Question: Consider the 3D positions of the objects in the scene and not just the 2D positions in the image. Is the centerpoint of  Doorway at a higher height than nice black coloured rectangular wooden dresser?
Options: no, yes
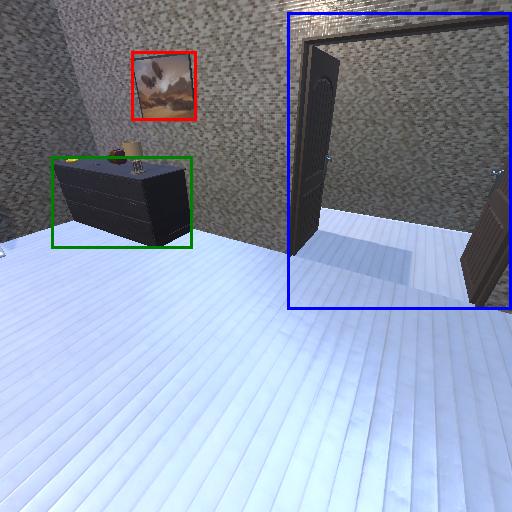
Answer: no